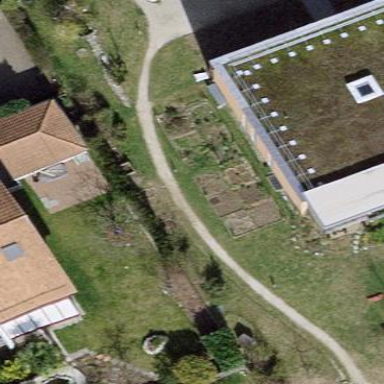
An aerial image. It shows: Garden enclosed by fence.